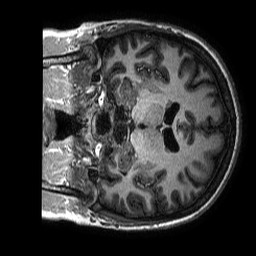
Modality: T1w
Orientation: coronal
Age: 23
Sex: female
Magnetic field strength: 3 T